Question:
How to change the cross below the marker?
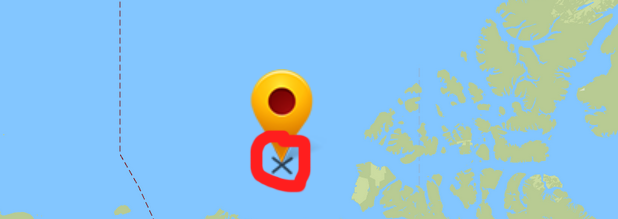
Answer: There is no API-based option to change the cross.
There is a possible CSS-workaround:
'''
img[src^='https://mts.googleapis.com/vt/icon/name=icons/spotlight/directions_drag_cross']{
/*your custom image, 16*16, used as background*/
background:url(http://i.imgur.com/FKMkIVQ.png);
/*give the default-image a large width,
it will be cropped to 16*16, so the cross will disappear*/
width:200px !important;
height:200px !important;
}
'''
The problem: the image-src of the cross may change someday, then the selector wouldn't match anymore.
Demo: <URL>
A better way would be to disable the cross and observe dragstart and dragend to apply a different marker(with a custom cross ) while dragging.